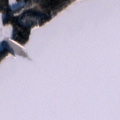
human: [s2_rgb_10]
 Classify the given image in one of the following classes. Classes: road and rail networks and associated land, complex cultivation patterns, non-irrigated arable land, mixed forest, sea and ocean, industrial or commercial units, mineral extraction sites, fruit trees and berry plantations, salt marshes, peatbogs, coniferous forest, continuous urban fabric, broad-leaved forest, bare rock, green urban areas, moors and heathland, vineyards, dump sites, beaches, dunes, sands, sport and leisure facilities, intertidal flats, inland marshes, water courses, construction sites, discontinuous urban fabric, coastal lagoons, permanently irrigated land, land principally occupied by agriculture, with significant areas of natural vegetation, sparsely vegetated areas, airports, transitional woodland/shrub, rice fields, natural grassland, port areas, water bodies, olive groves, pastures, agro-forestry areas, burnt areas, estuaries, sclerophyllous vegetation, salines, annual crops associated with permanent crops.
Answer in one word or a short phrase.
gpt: coniferous forest, mixed forest, water bodies